Field crop: maize
Growth stage: 2
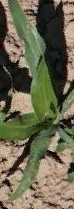
Species: maize